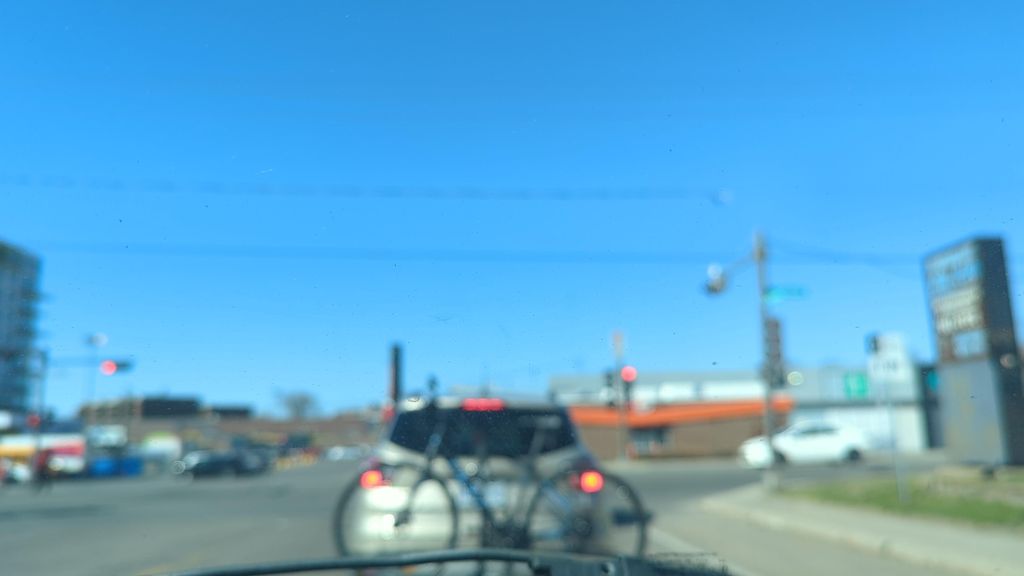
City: quebec_city